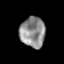
Tissue: prostate
Cell type: T cells
Senescence score: 0.2865
Nuclear area (px): 744
Mean DAPI intensity: 143.504